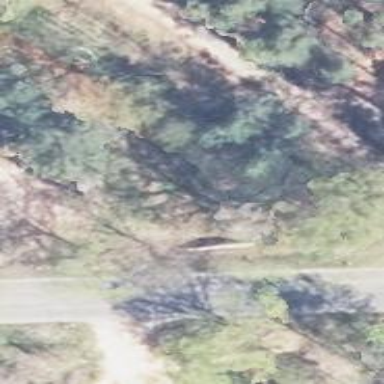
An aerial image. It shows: Culvert tunnel.